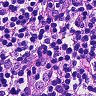
Metastatic tissue present: no